Question: I have this table:
'''
ID ITEM
-----------------
0001 345
0001 345
0001 120
0002 567
0002 034
0002 567
0003 567
0004 533
0004 008
......
'''
and in order to get this result:
'''
ID ITEM CNT
1 008 0
1 034 0
1 120 1
1 345 2
1 533 0
1 567 0
2 008 0
2 034 1
...
'''
CNT are the occurrences of each item for every distinct ID
I run this query:
'''
select driver.id, driver.item, coalesce(count(t1.id), 0)
from (select id.id, item.item
from (select distinct id from Table1) id cross join
(select distinct item from Table1) item
) driver left outer join
Table1 t1
on driver.id = t1.id and driver.item = t1.item
group by driver.id, driver.item;
'''
This query is taking forever and still hasn't finished after a day..
This is the results of the EXPLAIN:

idx_id and idx_code are the indexes for ID and ITEM
Can you give me some hints on how to improve my query so it can run faster and hopefully finish? Thanks
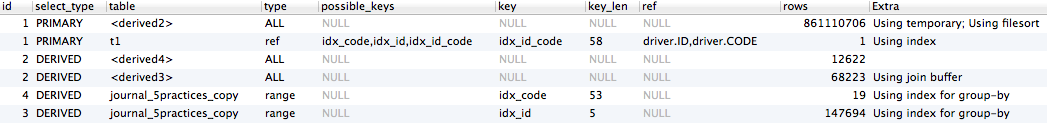
Answer: My suggestion is: . Create temp tables for the intermediate steps, index them, and then use them to get your final result.
Specifically:
'''
-- The deduplicated item list
drop table if exists temp_items;
create temporary table temp_items
select distinct item from Table1;
alter table temp_items
add primary key (item);
-- The deduplicated id list
drop table if exists temp_ids;
create temporary table temp_ids
select distinct id from Table1;
alter table temp_ids
add primary key (id);
-- The cross join
drop table if exist temp_ids_items
create temporary table temp_ids_items
select id, item
from temp_ids, temp_items;
-- Important: Index the cross join
alter table temp_ids_items
add index idx_id(id),
add index idx_item(item); -- Optionally: add unique index idx_dedup(id, item)
'''
Now you can use this temp table to get what you need:
'''
select
a.id, a.item, coalesce(count(t1.id), 0)
from
temp_ids_items as a
left join Table1 as t1 on (a.id = t1.id and a.item=t1.item)
group by
a.id, a.item;
'''
I think you don't need the 'coalesce()' function (if you count 'null' values, the result is zero), but it is just an opinion.
Remember: Temp tables are visible only to the connection that creates them, and they are eliminated when the connection is closed. I think it may be useful to put all above process in a stored procedure.
Hope this helps